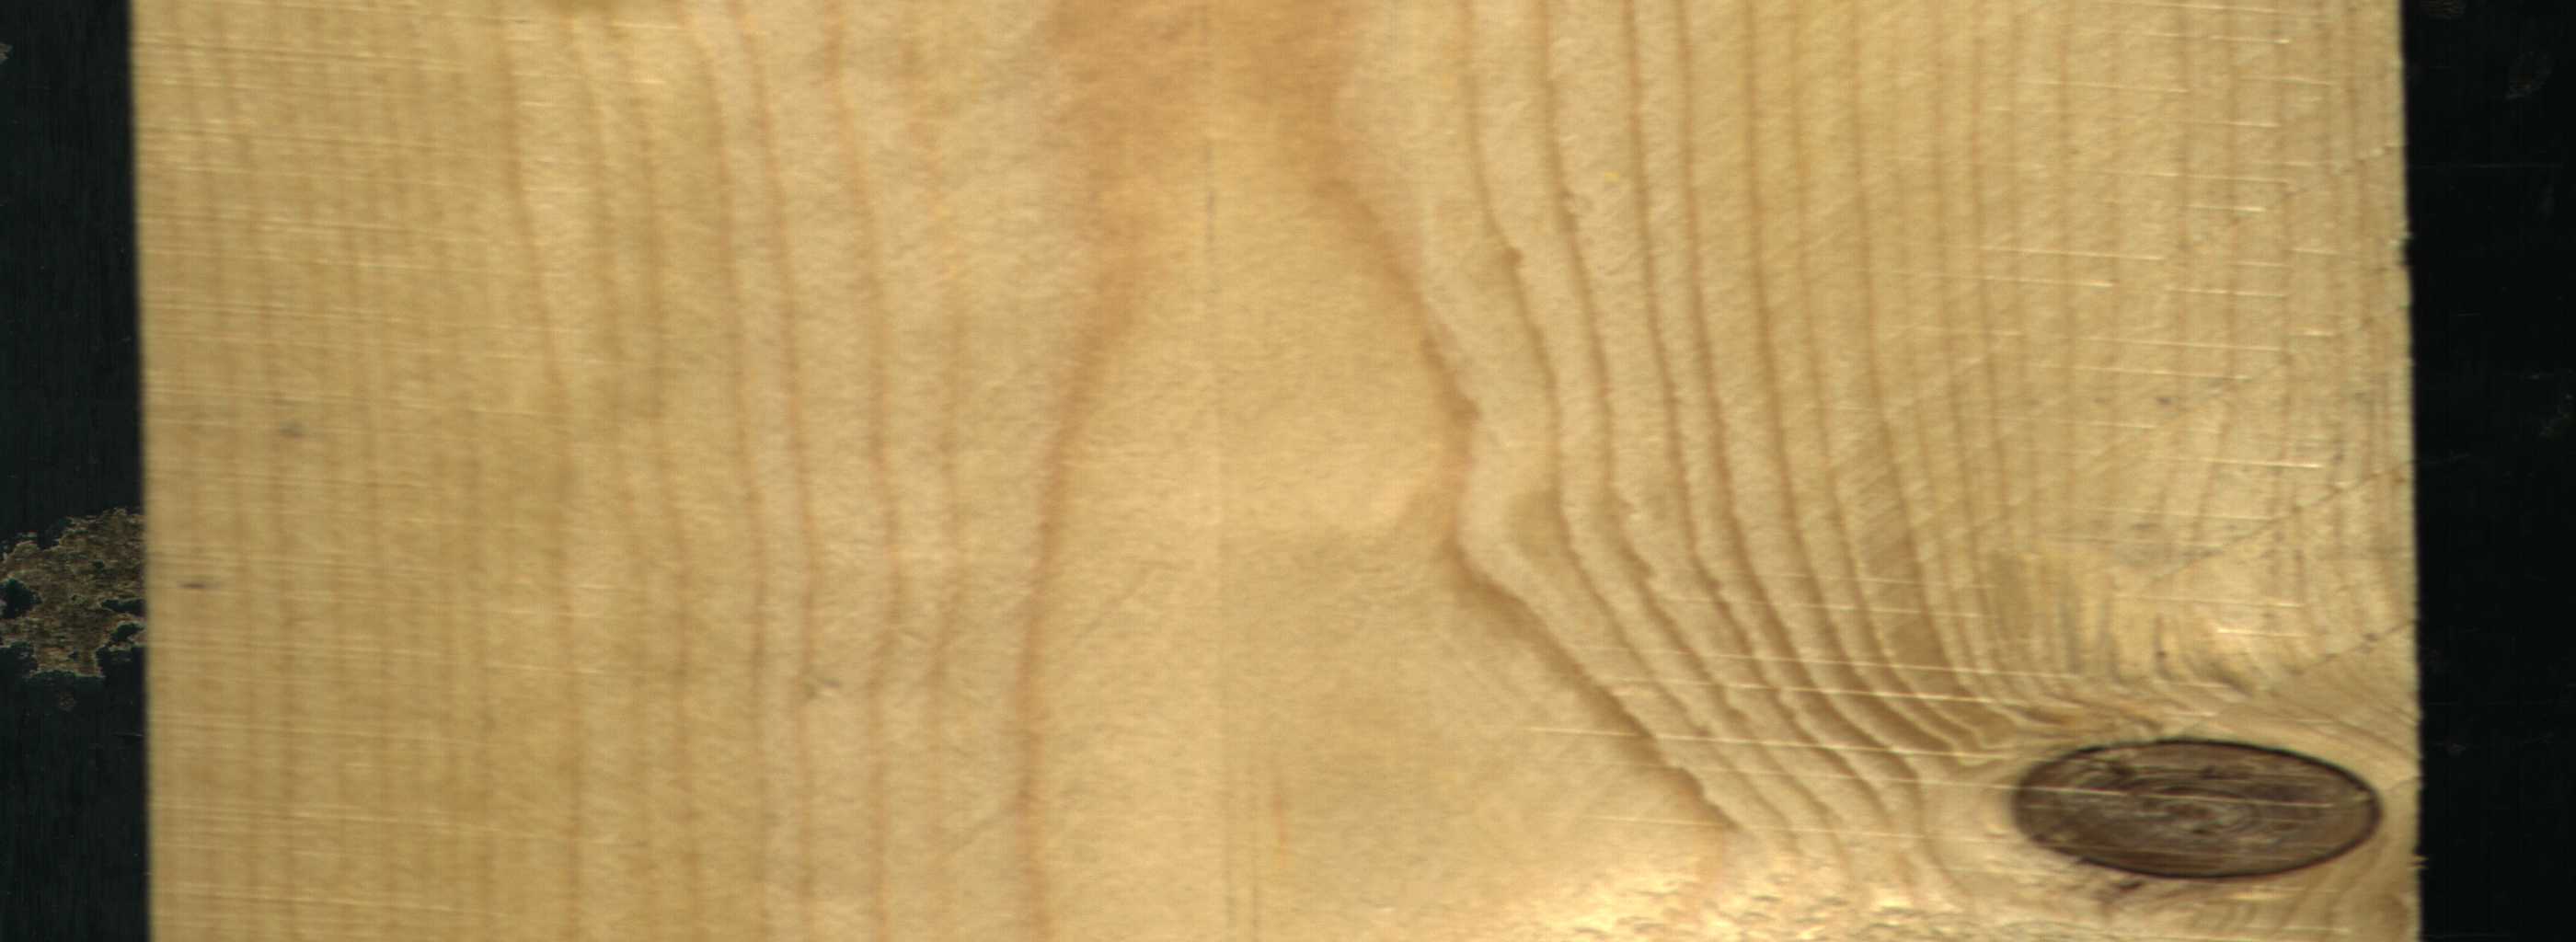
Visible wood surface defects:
Dead_Knot